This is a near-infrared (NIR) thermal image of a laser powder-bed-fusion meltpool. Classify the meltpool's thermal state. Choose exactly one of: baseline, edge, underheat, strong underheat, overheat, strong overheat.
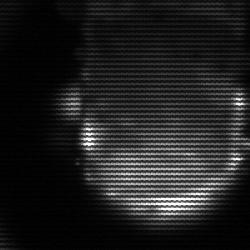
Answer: baseline